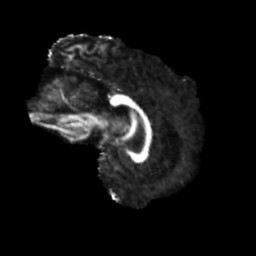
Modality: FA
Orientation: sagittal
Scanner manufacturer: siemens
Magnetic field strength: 3 T
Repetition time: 4 s
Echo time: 0.0594 s